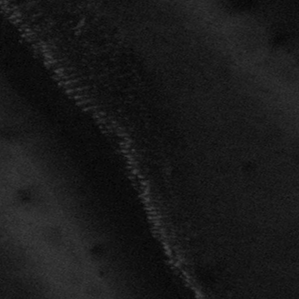
Label: frost